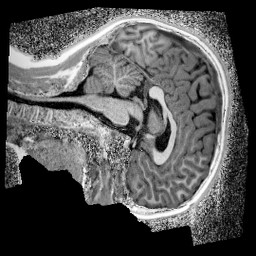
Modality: UNIT1_denoised
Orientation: sagittal
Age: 10
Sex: male
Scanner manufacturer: siemens
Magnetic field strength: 3 T
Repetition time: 4 s
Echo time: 0.00299 s